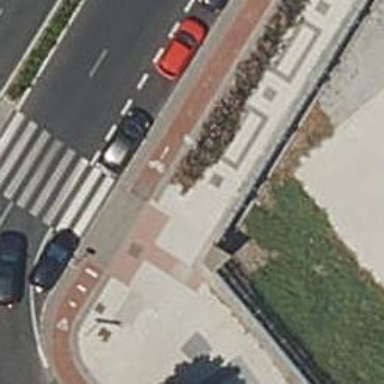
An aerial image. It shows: Sidewalk along the footway.